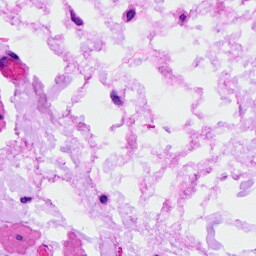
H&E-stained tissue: Ovarian